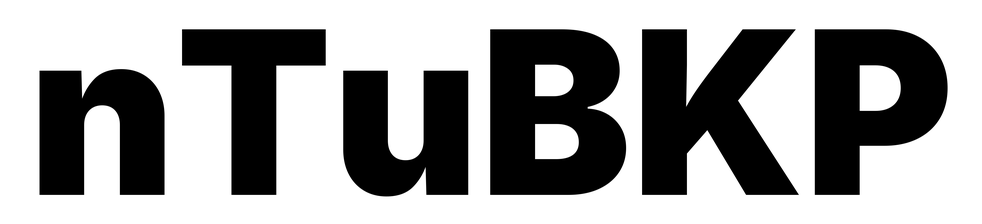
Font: Inter_Black